Question: I follow all the steps in <URL> to include the framework, I try to do it the old fashion as well with Objective-C Bridge Header.
> 'FBSDKLoginKit/FBSDKLoginKit.h' file not found
As you can see the bridge.h is being read by the compiler, but due to internal file error it will throw error.

In Xcode 6 you don't require bridge header file, I could just do it with 'import'
'''
#import <FBSDKLoginKit/FBSDKLoginKit.h>
'''
This problem is due to Xcode 7 Beta, I have tried to do it on Xcode 6 and it worked perfectly with just an 'import FBSDKLoginKit'. Can anyone tell me a hack around this? or if there is a way to convert my Swift 2 code back to 1.4 and work on Xcode 6.
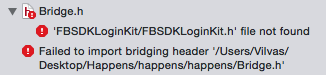
Answer: I have the same issue and recognized, that my old XCode 6 projects worked with the Facebook frameworks.
So i try the following workaround and that fixed the problem. however i don't know why:
Facebook iOS SDK 4.2
1. Create a fresh project in XCode 6
2. Link the Facebook Frameworks to your project as described in the docs
3. Close the project and reopen it in XCode 7
4. The "To Swift 2 Converter" should open within the project - Convert the project to Swift 2
5. Run the project - in my case everything works fine.
After that i copied my "old" Swift 2 Files into the new project. The app starts without any issues.
I observed the changes by the converter, but can't recognized any change depending the Facebook frameworks.